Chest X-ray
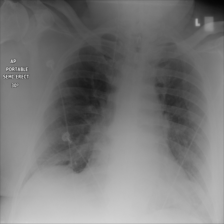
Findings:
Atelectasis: negative
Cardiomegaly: negative
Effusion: negative
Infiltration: negative
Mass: negative
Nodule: negative
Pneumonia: negative
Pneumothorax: negative
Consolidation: negative
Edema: negative
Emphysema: negative
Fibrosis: negative
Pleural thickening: negative
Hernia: negative